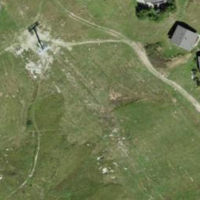
EUNIS habitat code: 23
Species observed at this site:
Eriophorum angustifolium
Hyles gallii
Motacilla cinerea
Turdus merula
Anthus spinoletta